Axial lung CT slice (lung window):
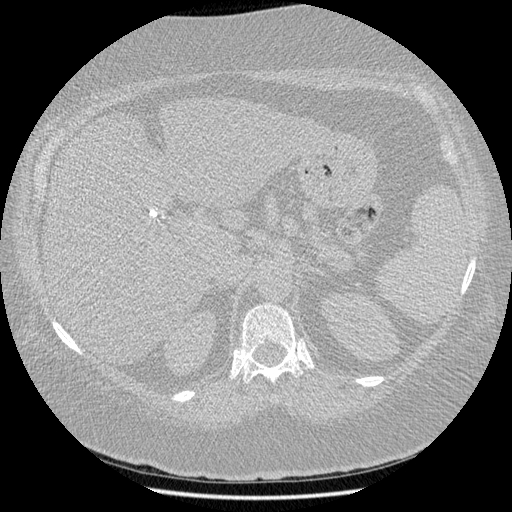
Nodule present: no